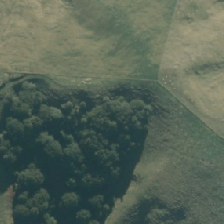
Land cover: broadleaved_indigenous_hardwood